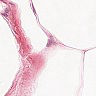
Metastatic tissue present: no